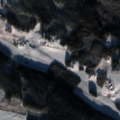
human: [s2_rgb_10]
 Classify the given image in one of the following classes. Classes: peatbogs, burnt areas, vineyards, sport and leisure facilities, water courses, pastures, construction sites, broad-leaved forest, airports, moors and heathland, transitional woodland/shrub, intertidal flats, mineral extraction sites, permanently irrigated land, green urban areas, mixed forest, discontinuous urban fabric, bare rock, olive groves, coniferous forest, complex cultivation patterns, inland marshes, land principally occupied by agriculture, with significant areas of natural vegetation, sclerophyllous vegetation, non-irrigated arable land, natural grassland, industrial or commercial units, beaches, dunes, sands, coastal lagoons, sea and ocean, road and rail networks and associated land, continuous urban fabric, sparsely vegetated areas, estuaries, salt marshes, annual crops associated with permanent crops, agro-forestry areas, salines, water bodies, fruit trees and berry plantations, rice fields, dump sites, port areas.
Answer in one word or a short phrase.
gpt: discontinuous urban fabric, non-irrigated arable land, coniferous forest, mixed forest